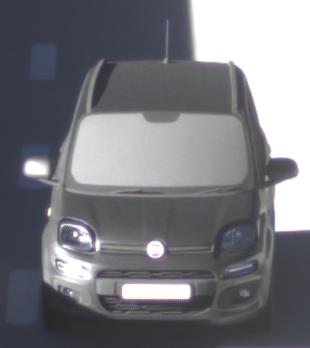
Make: Fiat
Model: Panda 1.2 8V
Detailed model: Panda (312)
Model produced from: 2013/02
Model produced until: 2013/12
Doors: 5
Color: gray
Road condition: dry road
Daytime: morning or afternoon
Contrast: high contrast